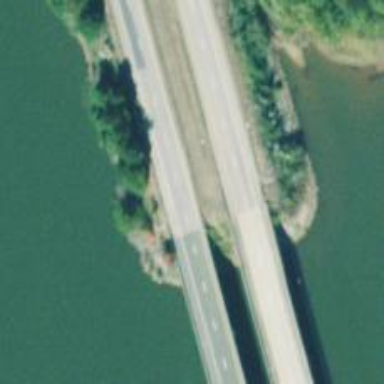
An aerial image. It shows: Asphalt bridge on trunk highway with ice hazard.